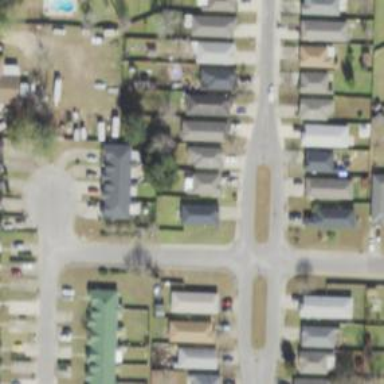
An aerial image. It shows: Residential road.